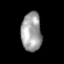
Tissue: skin
Cell type: Epithelial cells
Senescence score: 0.2721
Nuclear area (px): 776
Mean DAPI intensity: 160.832